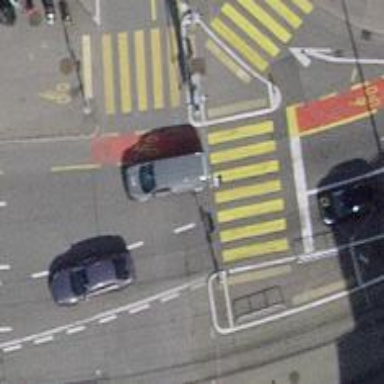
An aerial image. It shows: Road with traffic signals.